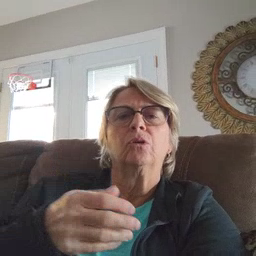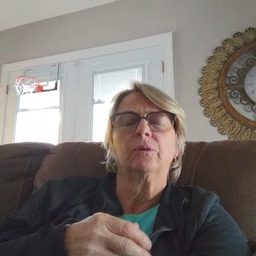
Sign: after